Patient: sex M, age 51
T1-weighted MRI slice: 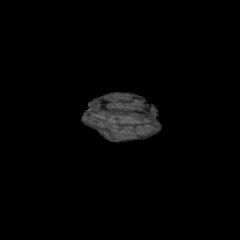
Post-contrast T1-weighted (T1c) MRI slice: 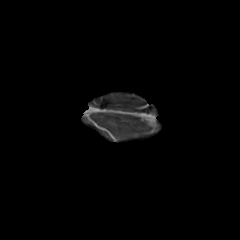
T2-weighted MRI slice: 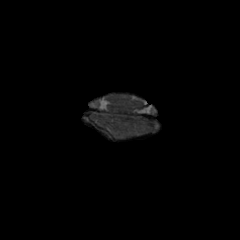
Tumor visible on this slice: no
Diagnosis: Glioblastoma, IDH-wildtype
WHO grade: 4